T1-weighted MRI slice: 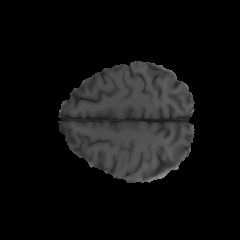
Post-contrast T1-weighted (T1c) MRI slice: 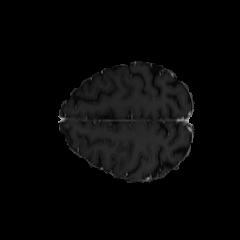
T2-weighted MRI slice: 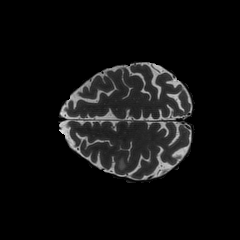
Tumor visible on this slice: yes